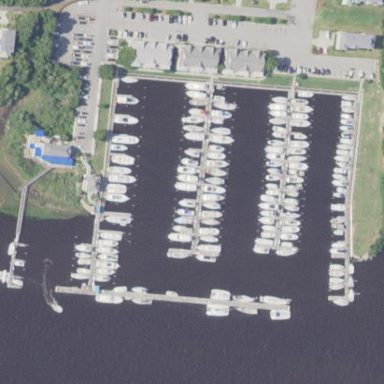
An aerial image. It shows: Marina area for leisure land.